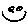
Label: smiley face